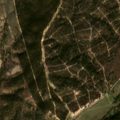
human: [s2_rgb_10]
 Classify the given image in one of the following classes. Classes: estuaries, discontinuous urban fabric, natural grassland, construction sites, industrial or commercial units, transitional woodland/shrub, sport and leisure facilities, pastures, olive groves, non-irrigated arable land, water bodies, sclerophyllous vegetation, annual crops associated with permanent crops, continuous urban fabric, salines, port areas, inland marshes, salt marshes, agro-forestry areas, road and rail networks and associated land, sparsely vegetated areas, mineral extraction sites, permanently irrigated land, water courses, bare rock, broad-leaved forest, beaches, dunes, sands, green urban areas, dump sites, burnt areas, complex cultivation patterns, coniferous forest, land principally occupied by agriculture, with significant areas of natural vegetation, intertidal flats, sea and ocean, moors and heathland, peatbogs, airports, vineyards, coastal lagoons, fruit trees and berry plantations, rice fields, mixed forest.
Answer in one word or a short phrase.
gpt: complex cultivation patterns, broad-leaved forest, moors and heathland, transitional woodland/shrub